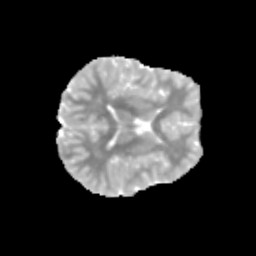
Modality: MD
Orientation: axial
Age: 10
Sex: female
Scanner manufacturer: siemens
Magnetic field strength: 3 T
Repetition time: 3.8 s
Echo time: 0.07 s